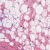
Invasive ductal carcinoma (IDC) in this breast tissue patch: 0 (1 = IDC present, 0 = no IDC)